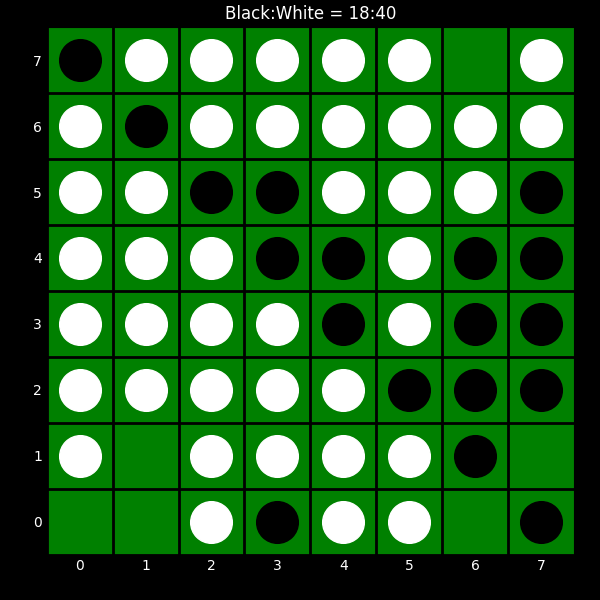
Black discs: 18
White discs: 40